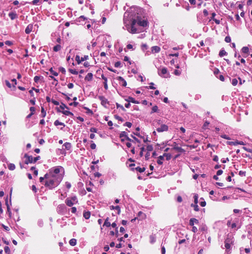
Tumor epithelial tissue: no
Tumor-associated stroma tissue: no
Normal tissue: yes